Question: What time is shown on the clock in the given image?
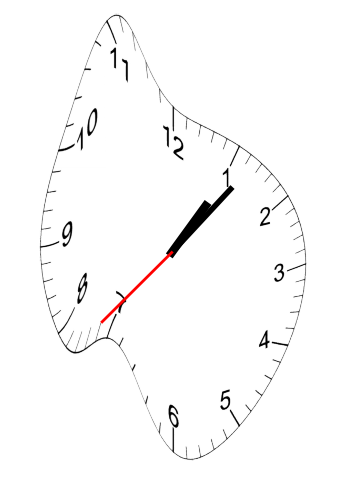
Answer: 01:06:37